Field crop: tomato
Growth stage: 1
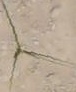
Species: cyperus